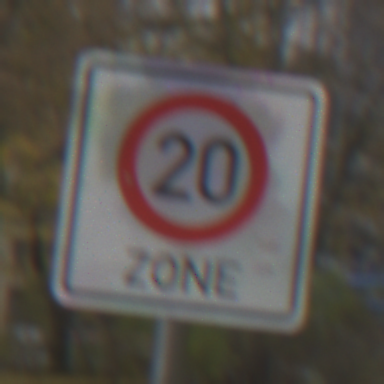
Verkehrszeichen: BeginnZone20
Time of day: MorningAfternoon
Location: Outdoor (Nature)
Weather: Overcast
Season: Autumn
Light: Natural